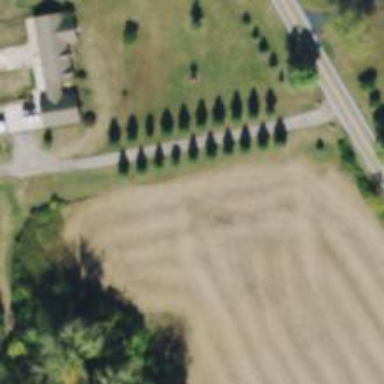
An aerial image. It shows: Driveway.